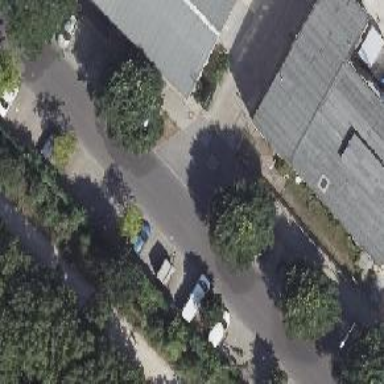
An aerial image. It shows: Deciduous broadleaved tree typically found along the street.